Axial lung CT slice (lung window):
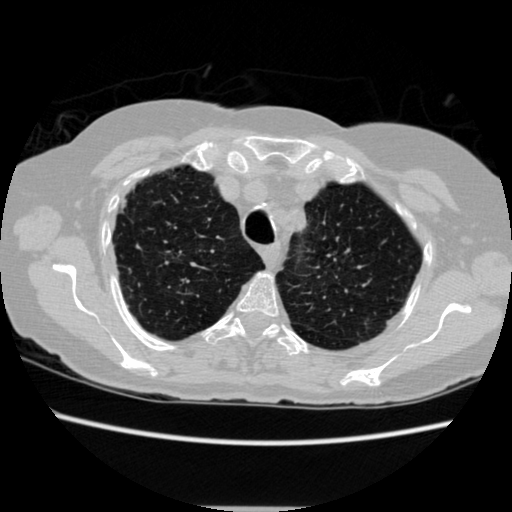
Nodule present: no